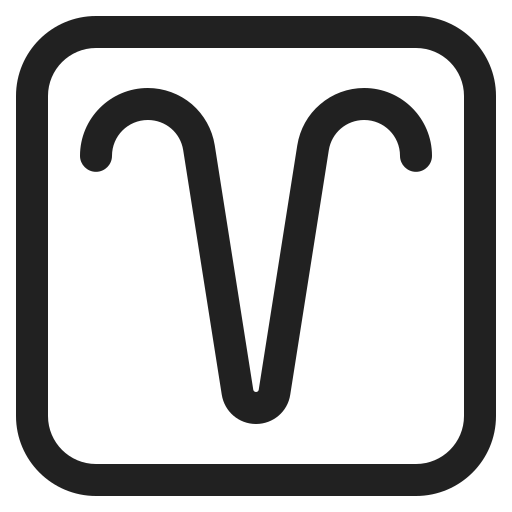
aries high contrast